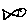
Label: fish